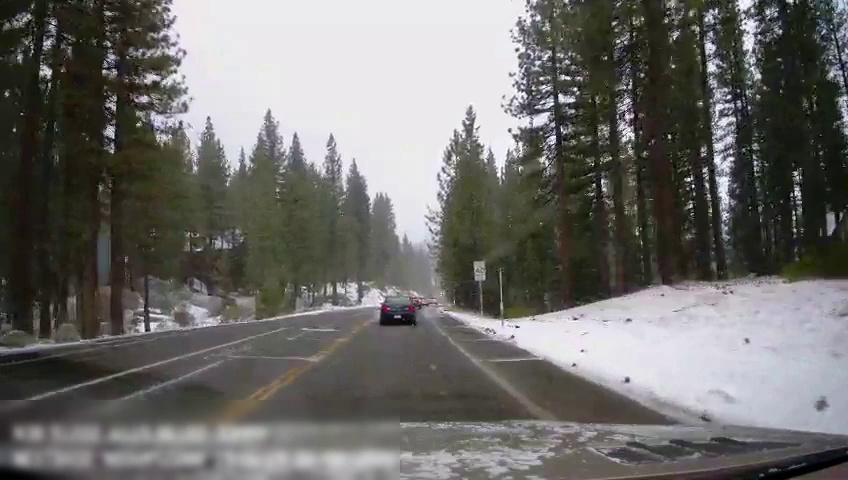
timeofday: Day
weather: Snowy
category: Drivable Space
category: Vehicles | Car
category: Vehicles | Car
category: Lanes | Opposite Lane
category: Lanes | Opposite Lane
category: Lanes | Opposite Lane
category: Lanes | Current Lane
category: Lanes | Opposite Lane
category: Lanes | Current Lane
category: Traffic | Signs
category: Traffic | Signs